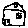
Label: house